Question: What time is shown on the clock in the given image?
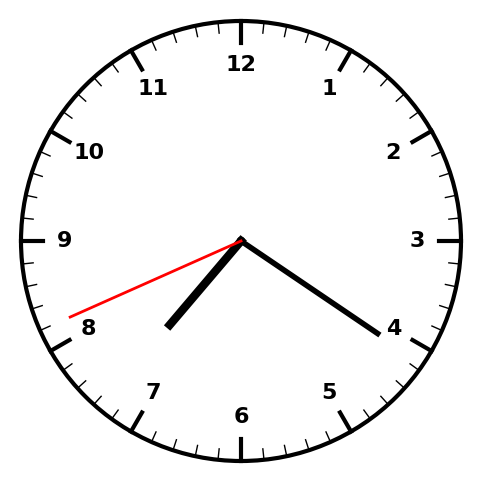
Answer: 07:20:41